Question: I am trying to create a rollover nav menu that has the secondary nav displayed as a horizontal line beneath the main nav when hovered over a primary nav option.
Here is a preview of how I'd like the links to look when hovered over a primary nav option.
Below is my code and below further is working demo link.
---
'''
<div style="text-align:center; width:100%;">Stuff that goes above nav.<BR>More stuff.</div>
<div id="wrapper">
<div id="my-menu">
<ul class="nav" >
<li id="pri1"><a href="#">Primary 1</a>
<ul>
<li><a href="#">Link 1</a></li>
<li><a href="#">Link 2</a></li>
<li><a href="#">Link 3</a></li>
<li><a href="#">Link 4</a></li>
<li><a href="#">Link 5</a></li>
<li><a href="#">Link 6</a></li>
</ul>
</li>
<li id="pri2"><a href="#">Primary 2</a>
<ul>
<li><a href="#">Link 1</a></li>
<li><a href="#">Link 2</a></li>
<li><a href="#">Link 3</a></li>
<li><a href="#">Link 4</a></li>
<li><a href="#">Link 5</a></li>
<li><a href="#">Link 6</a></li>
</ul>
</li>
<li id="pri3"><a href="#">Primary 3</a>
<ul>
<li><a href="#">Link 1</a></li>
<li><a href="#">Link 2</a></li>
<li><a href="#">Link 3</a></li>
<li><a href="#">Link 4</a></li>
<li><a href="#">Link 5</a></li>
<li><a href="#">Link 6</a></li>
</ul>
</li>
<li id="pri4"><a href="#">Primary 4</a>
<ul>
<li><a href="#">Link 1</a></li>
<li><a href="#">Link 2</a></li>
<li><a href="#">Link 3</a></li>
<li><a href="#">Link 4</a></li>
<li><a href="#">Link 5</a></li>
<li><a href="#">Link 6</a></li>
</ul>
</li>
<li id="pri5"><a href="#">Primary 5</a>
<ul>
<li><a href="#">Link 1</a></li>
<li><a href="#">Link 2</a></li>
<li><a href="#">Link 3</a></li>
<li><a href="#">Link 4</a></li>
<li><a href="#">Link 5</a></li>
<li><a href="#">Link 6</a></li>
</ul>
</li>
<li id="pri6"><a href="#">Primary 6</a>
<ul>
<li><a href="#">Link 1</a></li>
<li><a href="#">Link 2</a></li>
<li><a href="#">Link 3</a></li>
<li><a href="#">Link 4</a></li>
<li><a href="#">Link 5</a></li>
<li><a href="#">Link 6</a></li>
</ul>
</li>
</ul>
<!-- hp navigation end -->
</div>
</div>
<div style="text-align:center; width:100%; margin-top:65px;">Stuff that below above nav.<BR>More stuff.</div>
'''
---
'''
#wrapper {
width:100%;
background: #ff6633;
margin 0 auto;
}
#nav{
margin 0 auto;
width:100%;
}
#nav ul {
list-style-type: none;
padding: 0;
}
.nav { text-align:center;}
#pri1 a {
background: #ff6633;
color: white;
width: 95px;
}
#pri2 a {
background: #ff6633;
color: white;
width: 137px;
}
#pri3 a {
background: #ff6633;
color: white;
width: 138px;
}
#pri4 a {
background: #ff6633;
color: white;
width: 142px;
}
#pri5 a {
background: #ff6633;
color: white;
width: 126px;
}
#pri6 a {
background: #ff6633;
color: white;
width: 77px;
}
.nav > li > a {
display: block;
height: 100%;
padding: 0px;
color: #000000;
text-decoration: none;
line-height: 32px;
outline: none;
border-right: 1px solid #D6D3D3
}
.nav > li:hover > a {
color:#333;
}
.nav > li {
padding: 0;
height: 30px;
font-family: Arial, Helvetica, sans-serif;
letter-spacing: -0.5px;
font-size: 14px;
}
.nav li {
display:inline-block;
}
.nav li > ul {
position: absolute;
display: none;
border-bottom: 0;
width: 1024px;
z-index: 9999;
}
#about {
}
.nav li > ul > li > a {
text-decoration: none;
color: #0f2992;
display: inline-block;
}
.nav li:hover > ul {
display: inline-block;
}
'''
---
<URL>
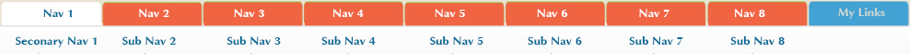
Answer: Basically you have to play with CSS 'position:absolute and width:100%' property at your submenu level to achieve what you want to achieve.
I have cleaned up your code just a little bit taking out all the things that are not needed for your particular problem and adding a couple classes for readability.
The fiddle for the solution ( rough draft) can be found <URL>. Now style the way you want to adapt to the page accordingly.
The Code snippet follows...
'''
#nav-wrapper {
width: 100%;
margin: 0 auto;
padding: 0;
min-height: 1.1em;
background: #ff6633;
display: table;
}
#navmenu {
width: 100%;
margin: 0;
padding: 0;
display: table-cell;
vertical-align: middle;
}
.nav {
margin: 0;
padding: 0;
/*height:20px;*/
}
.nav > li {
list-style: none;
display: block;
float: left;
margin: 0;
padding: 0;
width: 20%;
box-sizing: border-box;
text-align: center;
}
.submenu {
height: 20px;
display: none;
margin: 0;
padding: 0;
width: 100%;
position: absolute;
left: 0;
text-align: center;
}
.submenu > li {
list-style: none;
display: inline-block;
margin: 0 10px;
padding: 1px 20px;
box-sizing: border-box;
background: #ff6633;
}
.nav > li:hover .submenu {
display: block;
}
'''
'''
<div style="text-align:center; width:100%;">Stuff that goes above nav.
<BR/>More stuff.</div>
<div id="nav-wrapper">
<div id="navmenu">
<ul class="nav">
<li id="about"><a href="#">About</a>
<ul class="submenu">
<li><a href="#">Link 1</a>
</li>
<li><a href="#">Link 3</a>
</li>
<li><a href="#">Link 4</a>
</li>
</ul>
</li>
<li id="members"><a href="#">Members & Groups</a>
<ul class="submenu">
<li><a href="#">Link 1</a>
</li>
<li><a href="#">Link 2</a>
</li>
<li><a href="#">Link 3</a>
</li>
<li><a href="#">Link 4</a>
</li>
<li><a href="#">Link 5</a>
</li>
<li><a href="#">Link 6</a>
</li>
</ul>
</li>
<li id="careers"><a href="#">Careers</a>
<ul class="submenu">
<li><a href="#">Link 1</a>
</li>
<li><a href="#">Link 2</a>
</li>
<li><a href="#">Link 3</a>
</li>
<li><a href="#">Link 4</a>
</li>
</ul>
</li>
<li id="education"><a href="#">Education</a>
<ul class="submenu">
<li><a href="#">Link 1</a>
</li>
<li><a href="#">Link 2</a>
</li>
</ul>
</li>
<li id="mylinks"><a href="#">My Links</a>
<ul class="submenu">
<li><a href="#">Link 1</a>
</li>
<li><a href="#">Link 2</a>
</li>
<li><a href="#">Link 3</a>
</li>
<li><a href="#">Link 4</a>
</li>
<li><a href="#">Link 5</a>
</li>
<li><a href="#">Link 6</a>
</li>
</ul>
</li>
</ul>
<!-- hp navigation end -->
</div>
</div>
<div style="text-align:center; width:100%; margin-top:65px;">Stuff that below above nav.
<BR>More stuff.</div>
'''
Hope this helps.